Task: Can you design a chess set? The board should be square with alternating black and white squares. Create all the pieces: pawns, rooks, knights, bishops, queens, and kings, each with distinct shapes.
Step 1710:
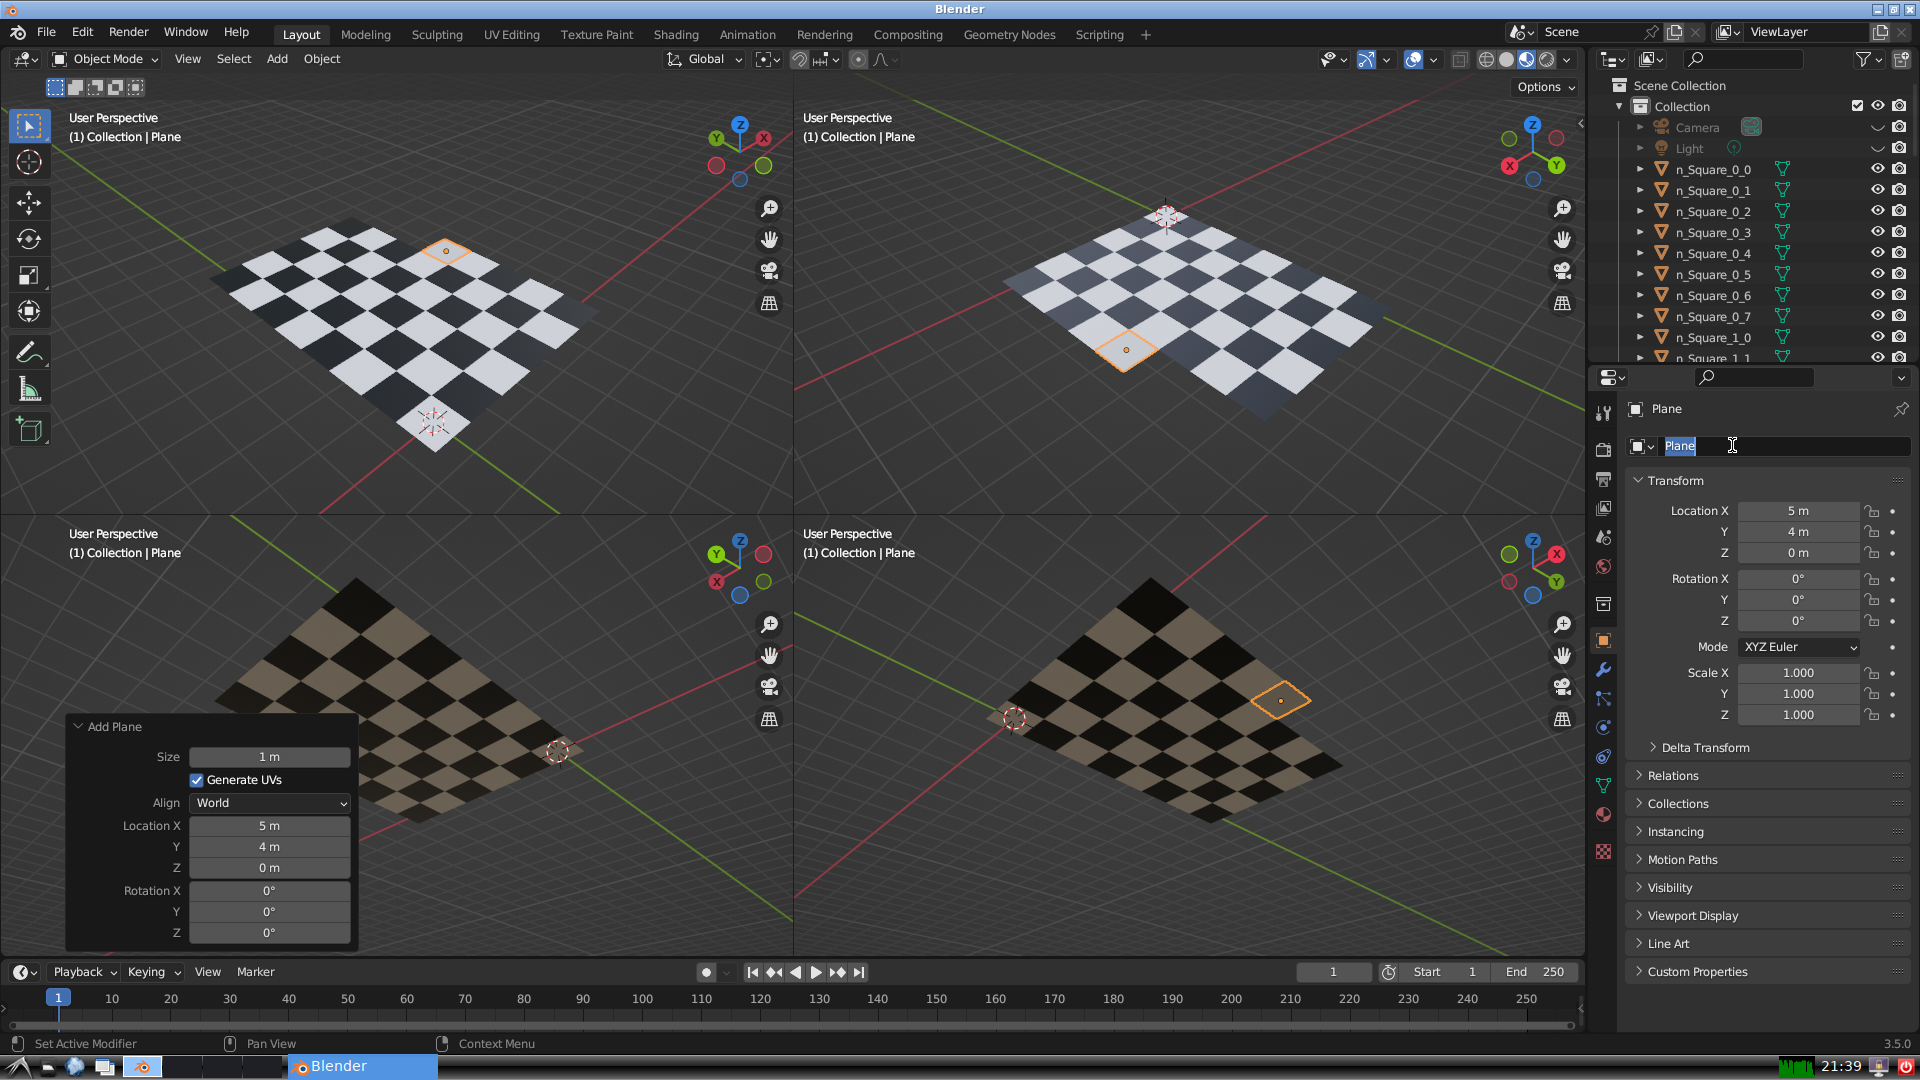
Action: input_text: n_Square_5_4